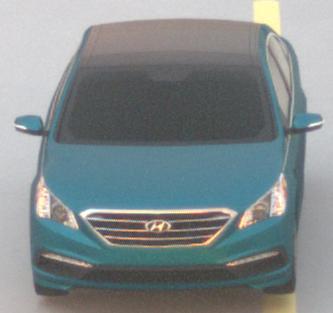
Make: Hyundai
Model: Sonata
Detailed model: Gen. 7
Model produced from: 2015
Model produced until: 2017
Doors: 4
Color: blue
Road condition: dry road
Daytime: sunrise or sunset
Contrast: medium contrast